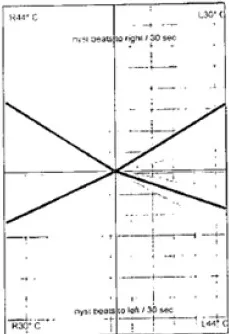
Bilateral hyperactive response in caloric test (Electronystagmography).
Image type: chart (chart)